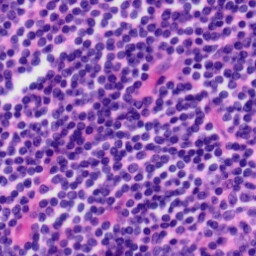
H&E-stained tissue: Tonsil